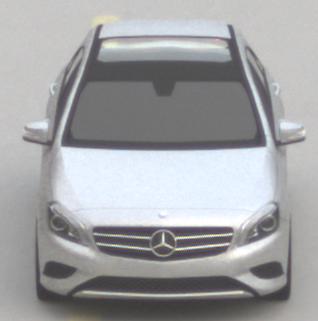
Make: Mercedes-Benz
Model: A 180
Detailed model: A-Class (176)
Model produced from: 2012/09
Model produced until: 2015/07
Doors: 5
Color: white
Road condition: dry road
Daytime: sunrise or sunset
Contrast: low contrast